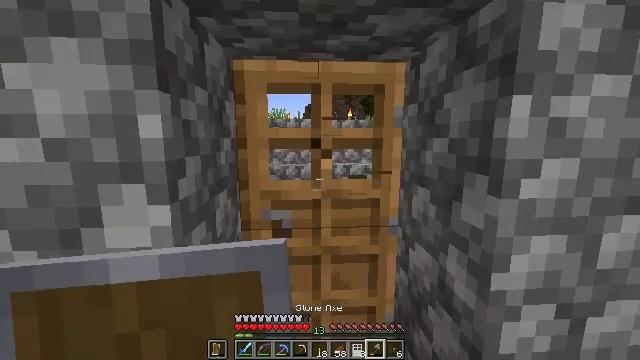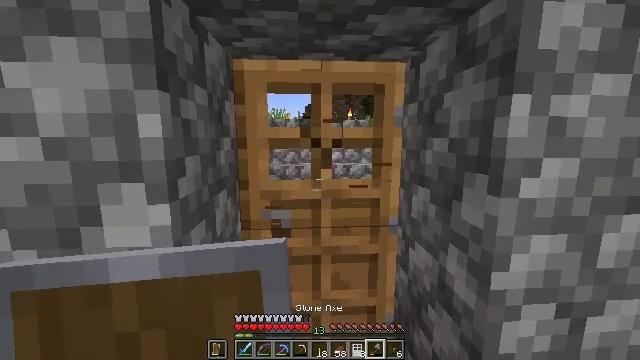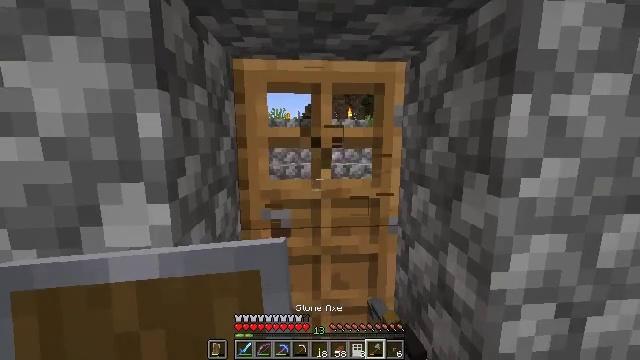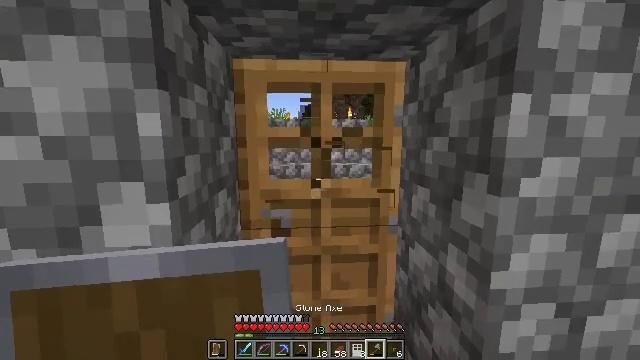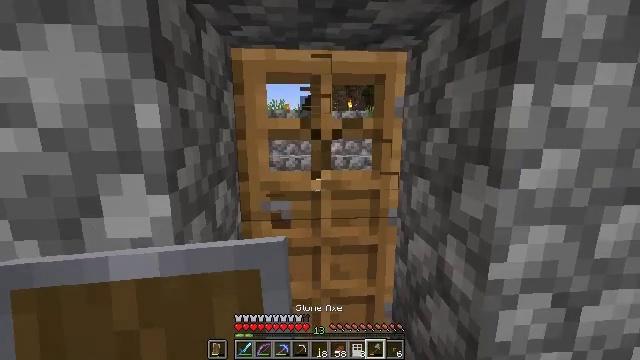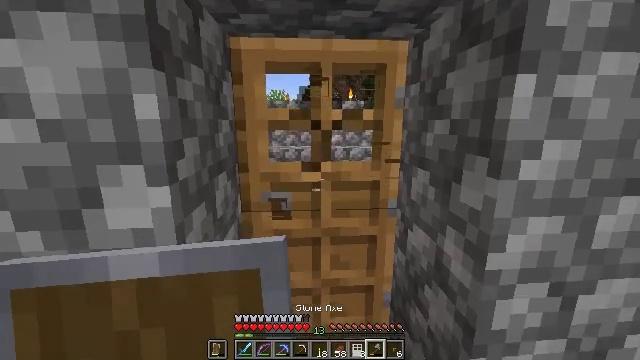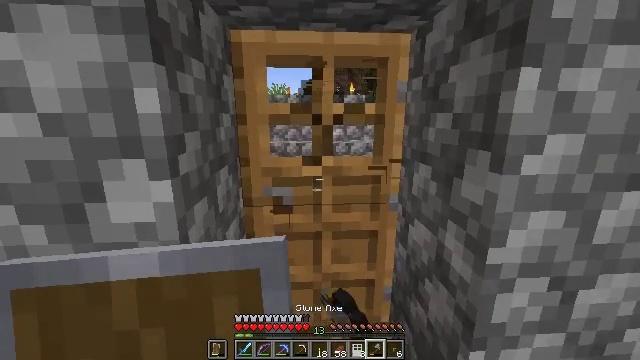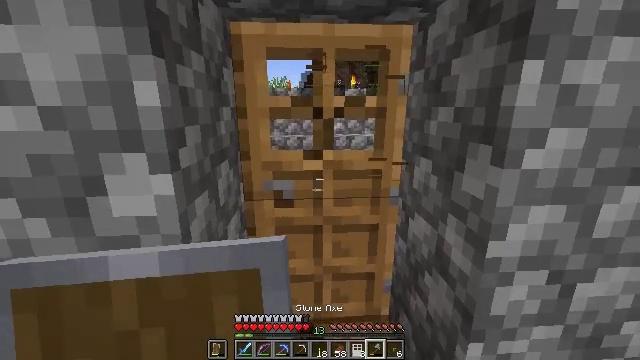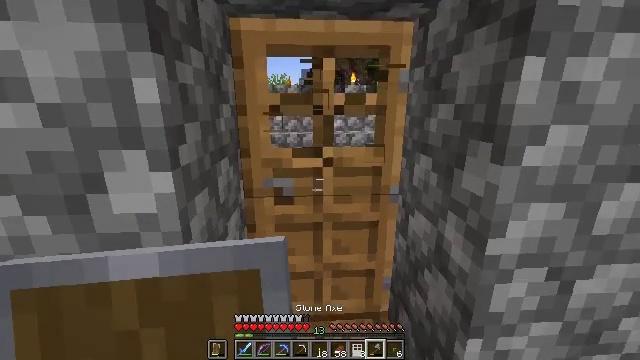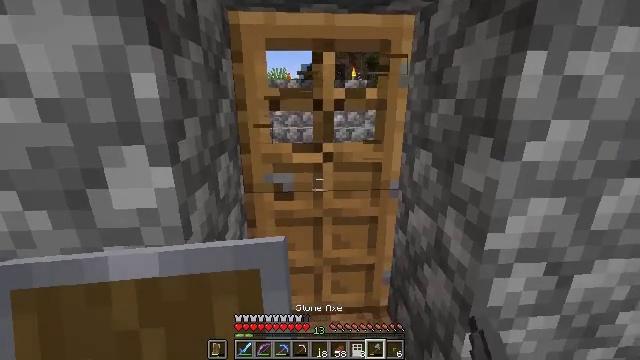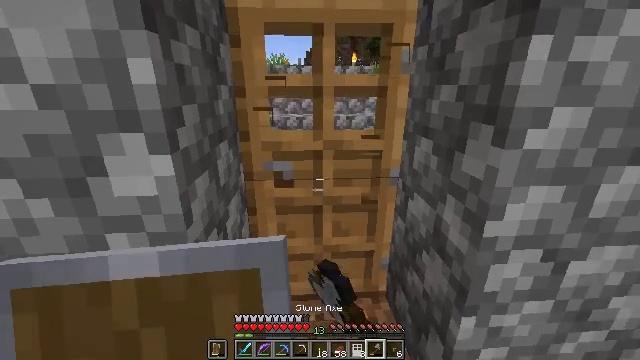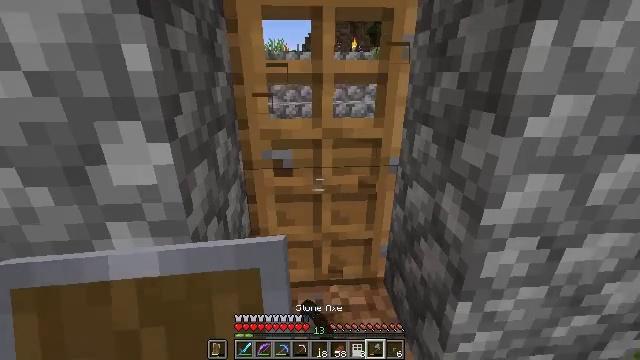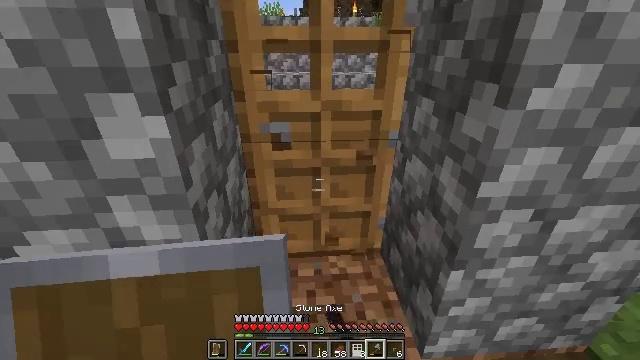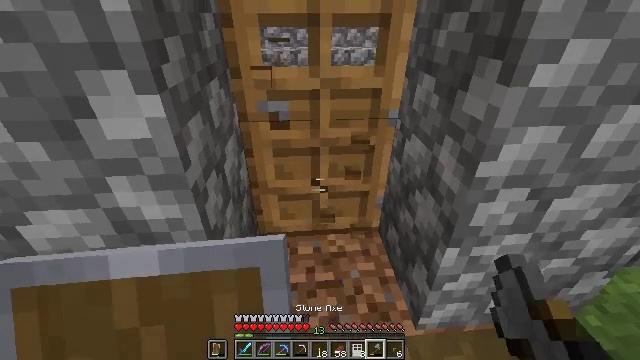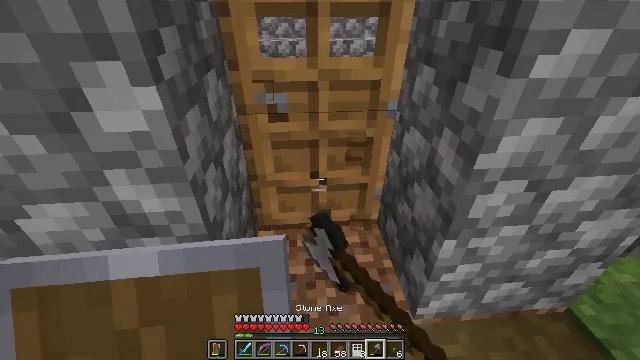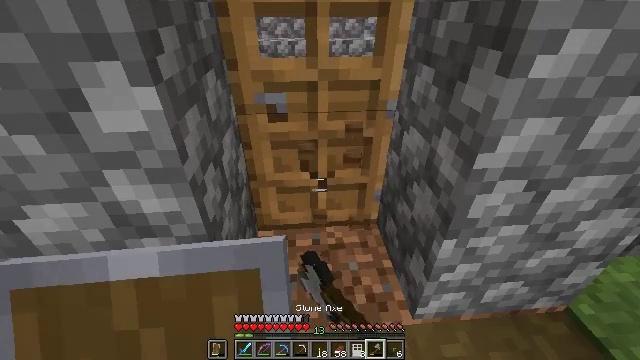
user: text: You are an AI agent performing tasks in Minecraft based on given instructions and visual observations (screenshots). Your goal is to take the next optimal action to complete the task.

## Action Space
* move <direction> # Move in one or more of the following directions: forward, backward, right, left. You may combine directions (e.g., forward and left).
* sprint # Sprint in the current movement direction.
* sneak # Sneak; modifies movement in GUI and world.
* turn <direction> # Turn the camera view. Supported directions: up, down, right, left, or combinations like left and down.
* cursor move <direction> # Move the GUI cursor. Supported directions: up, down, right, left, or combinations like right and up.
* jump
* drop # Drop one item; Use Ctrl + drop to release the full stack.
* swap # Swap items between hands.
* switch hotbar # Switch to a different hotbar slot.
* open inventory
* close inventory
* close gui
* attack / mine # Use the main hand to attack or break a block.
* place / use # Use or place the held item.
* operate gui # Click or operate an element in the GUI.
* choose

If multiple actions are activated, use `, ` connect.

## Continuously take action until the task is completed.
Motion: motion action
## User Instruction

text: Attack the oak door to gather it.
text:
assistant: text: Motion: attack / mine
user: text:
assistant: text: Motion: attack / mine
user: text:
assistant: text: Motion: attack / mine
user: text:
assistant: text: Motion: turn down, attack / mine
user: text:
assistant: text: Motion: turn down, attack / mine
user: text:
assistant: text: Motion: turn down, attack / mine
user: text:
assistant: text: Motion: turn down, attack / mine
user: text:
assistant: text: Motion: attack / mine
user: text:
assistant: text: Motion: turn down, attack / mine
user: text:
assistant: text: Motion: turn down, attack / mine
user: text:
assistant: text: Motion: turn down, attack / mine
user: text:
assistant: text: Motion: turn down, attack / mine
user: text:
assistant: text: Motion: turn down, attack / mine
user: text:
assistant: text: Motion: turn down, attack / mine
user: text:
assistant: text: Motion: attack / mine
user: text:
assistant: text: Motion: attack / mine
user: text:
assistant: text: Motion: attack / mine
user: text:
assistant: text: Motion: attack / mine
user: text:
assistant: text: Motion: attack / mine
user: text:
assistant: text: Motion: attack / mine
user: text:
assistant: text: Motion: attack / mine
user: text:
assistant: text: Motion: attack / mine
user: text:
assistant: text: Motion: attack / mine
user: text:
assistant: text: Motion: attack / mine
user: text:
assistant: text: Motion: attack / mine
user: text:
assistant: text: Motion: attack / mine
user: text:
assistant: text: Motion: attack / mine
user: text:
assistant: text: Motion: attack / mine
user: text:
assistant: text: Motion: attack / mine
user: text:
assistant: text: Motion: attack / mine